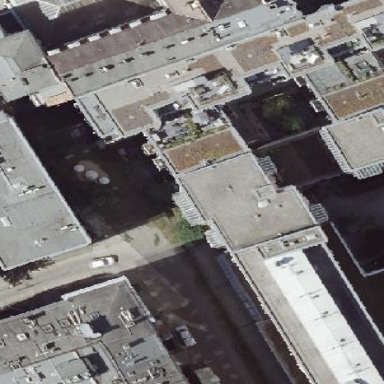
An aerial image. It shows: Grey flat-roofed residential building.